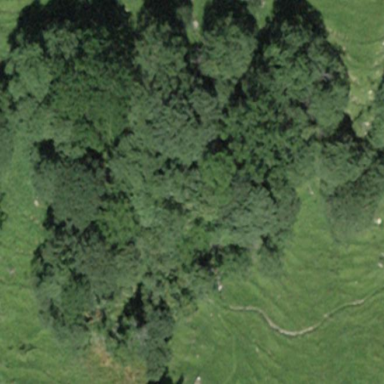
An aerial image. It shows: Beautiful woodland area.